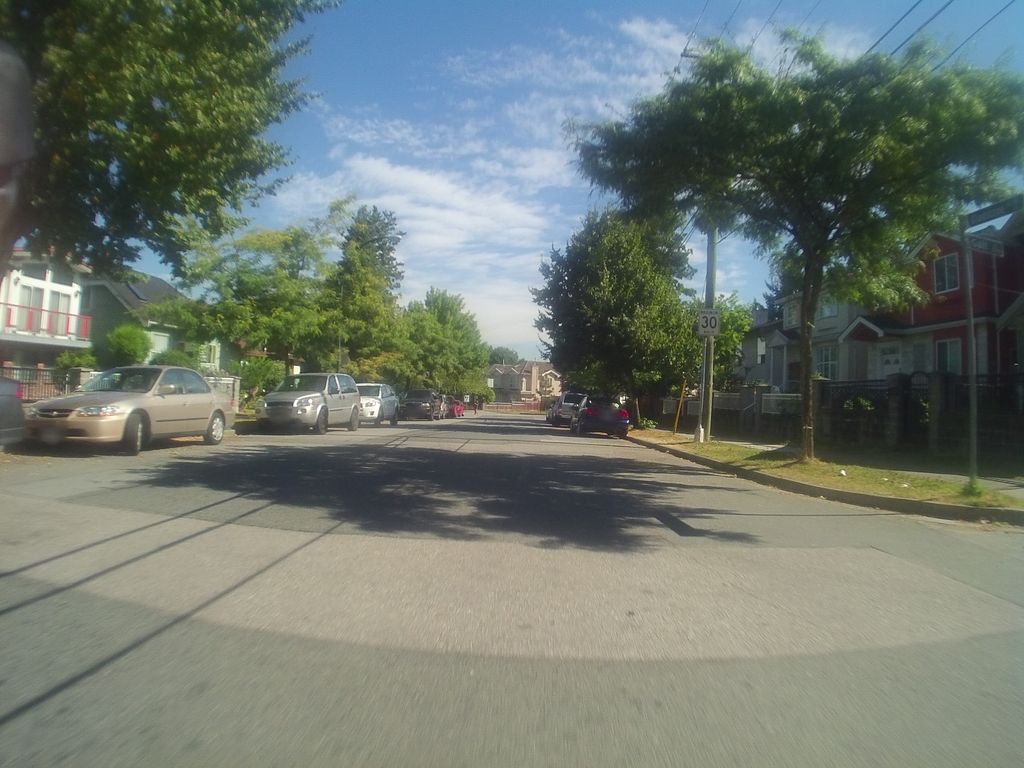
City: vancouver